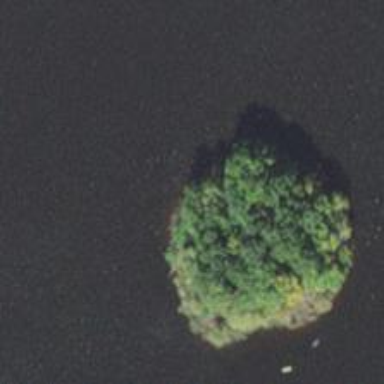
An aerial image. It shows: Islet covered with mixed woodland.